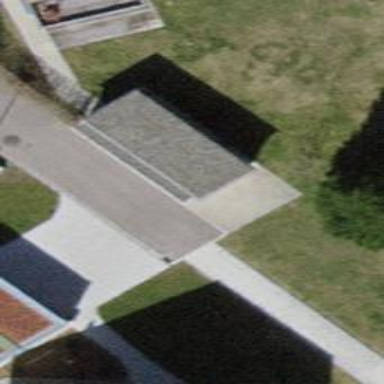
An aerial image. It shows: Garage.